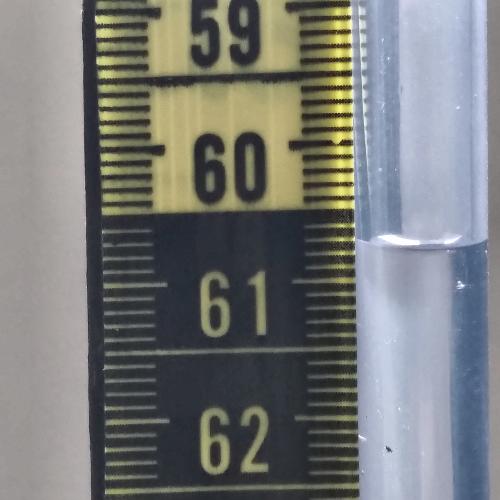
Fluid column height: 60.7 cm